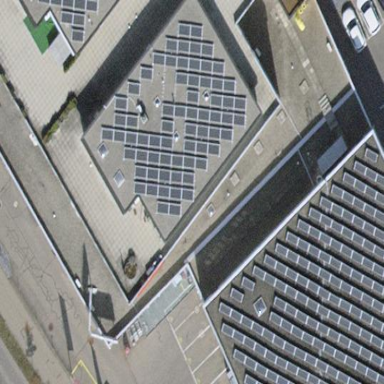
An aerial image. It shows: Solar photovoltaic panel generator.